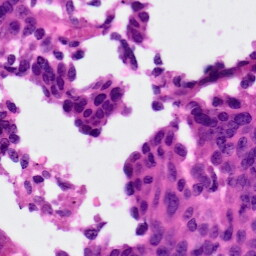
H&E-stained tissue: Ovarian